Question:
Hi, I have configured the System DSN and it is working well. So I forgot about the , how can find it through it? When I select the data source and click configure, it only tells me the user id and dbalias. I also looked into the registration table, only find something like this
> " Windows Registry Editor Version 5.00[HKEY_LOCAL_MACHINE\SOFTWARE\ODBC\ODBC.INI\BUS]
"Driver"="C:\PROGRA~1\IBM\SQLLIB\BIN\DB2CLIO.DLL"
"""
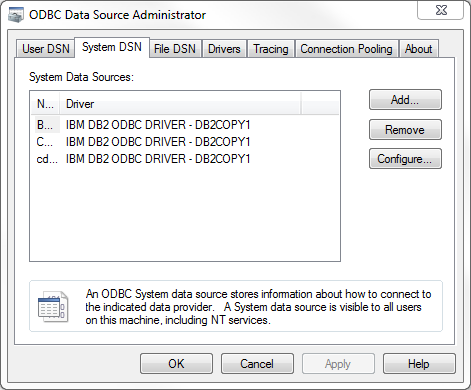
Answer: DB2 database connections are configured by the DB2 client software on your machine. When the connections have been defined within the client software they are then exposed to the ODBC Data Sources panel. You can't configure them via the control panel.
To view them, open a DB2 Command Window, and issue the command 'db2 list db directory'. This will list all databases your system knows about:
'''
C:\Program Files\IBM\SQLLIB\BIN>db2 list db directory
System Database Directory
Number of entries in the directory = 2
Database 1 entry:
Database alias = SAMPLE
Database name = SAMPLE
Node name = DB2AED1
Database release level = 10.00
Comment =
Directory entry type = Remote
Catalog database partition number = -1
Alternate server hostname =
Alternate server port number =
Database 2 entry:
Database alias = IBMDSMR
Database name = IBMDSMR
Local database directory = C:
Database release level = 10.00
Comment =
Directory entry type = Indirect
Catalog database partition number = 0
Alternate server hostname =
Alternate server port number =
'''
In the above example, the "Directory Entry Type" indicates whether the database is local ("Indirect"), i.e., you have the DB2 server running on your machine) or if the database is remote ("Remote"), like the 'SAMPLE' database above.
To see the connection details for 'SAMPLE', make note of the ('DB2AED1' in the example above) and issue the 'db2 list node directory' command:
'''
C:\Program Files\IBM\SQLLIB\BIN>db2 list node directory
Node Directory
Number of entries in the directory = 1
Node 1 entry:
Node name = DB2AED1
Comment =
Directory entry type = LOCAL
Protocol = TCPIP
Hostname = mydb2.stackoverflow.com
Service name = 50000
'''
You can see that 'DB2AED1' is on the host 'mydb2.stackoverflow.com' and on port '50000'. If, for some reason, the "Service Name" field has a name, then you'll need to look that up in the services file ('%windir%\system32\drivers\etc\services' on Windows, or '/etc/services' on Linux)